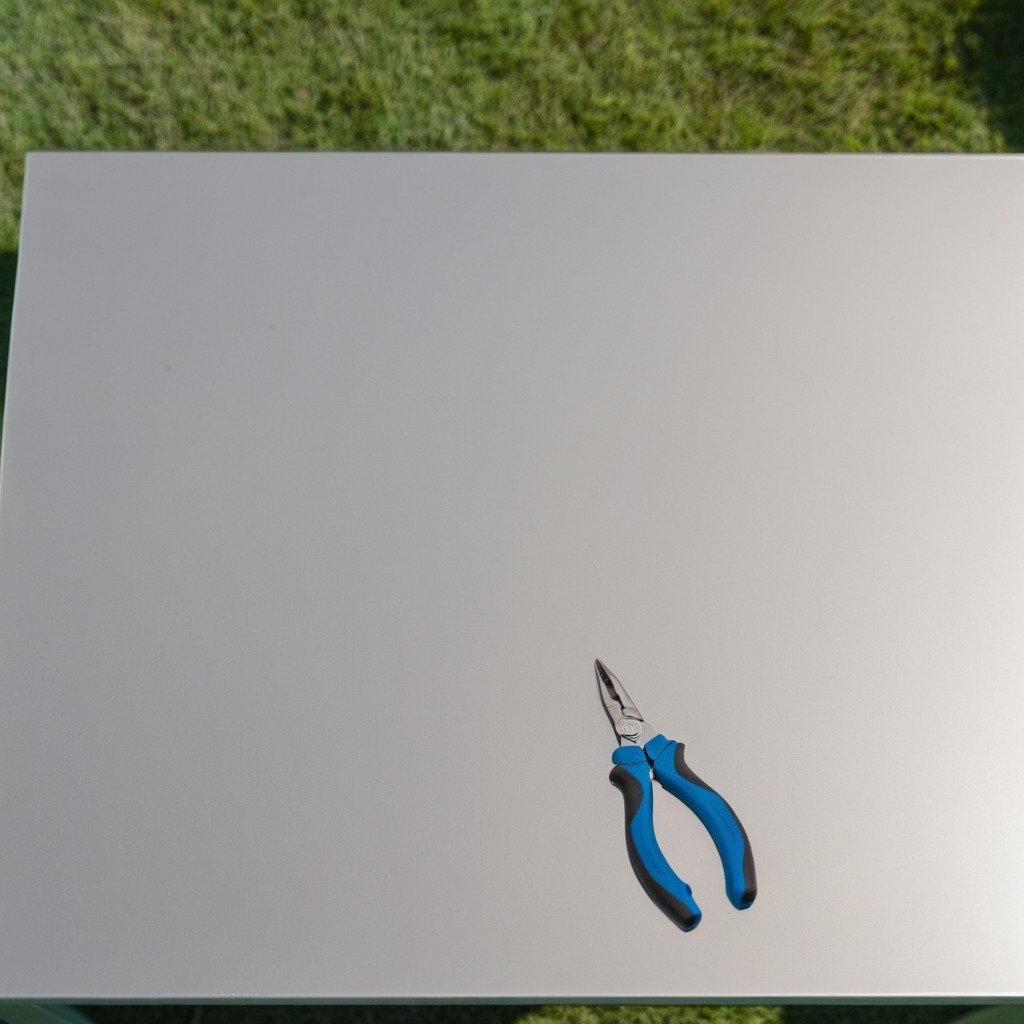
A plier lies on a clean utility table in a temporary outdoor tool station.